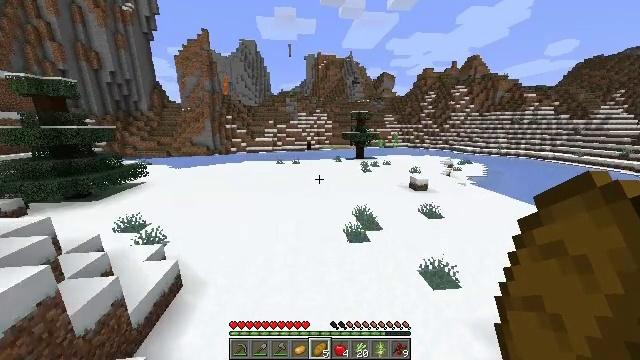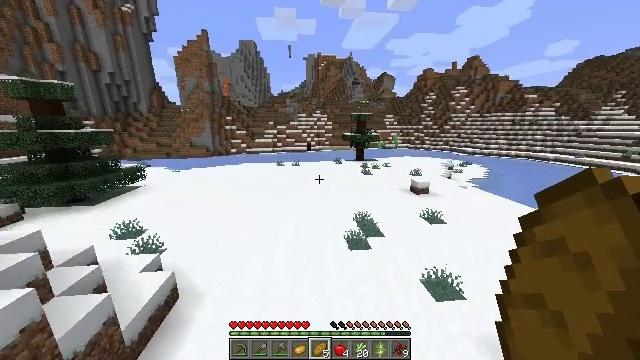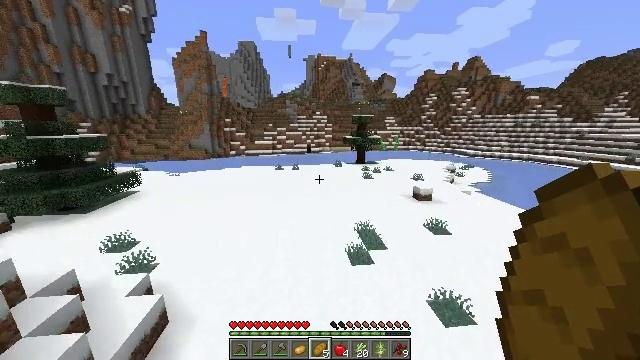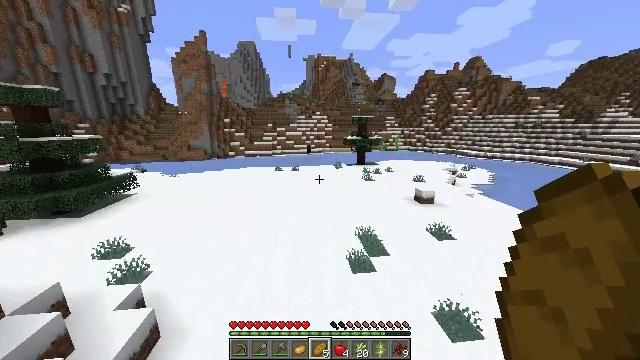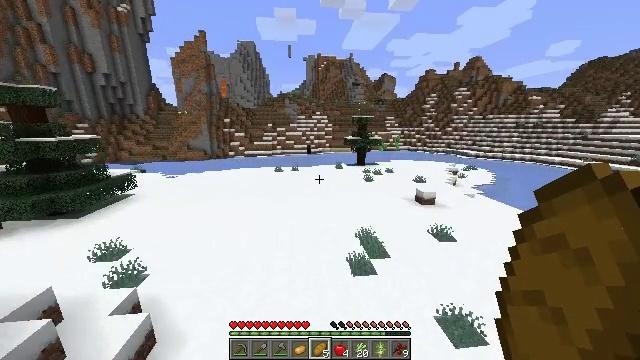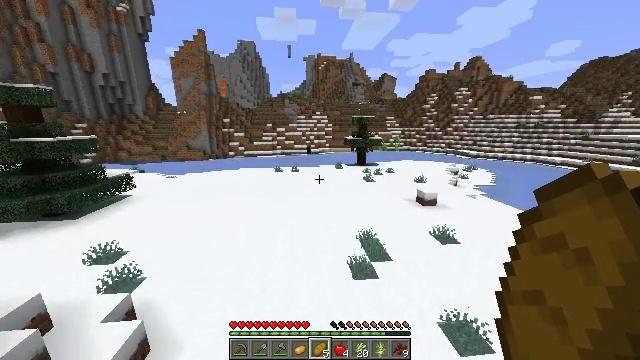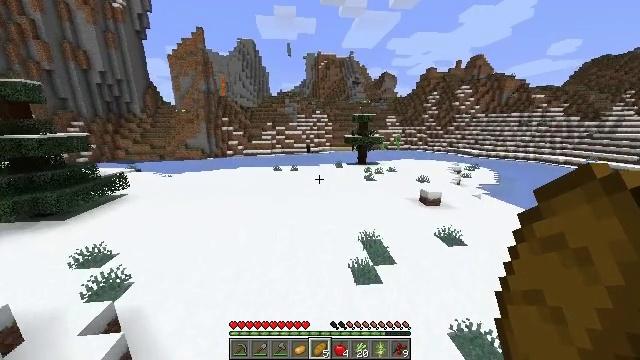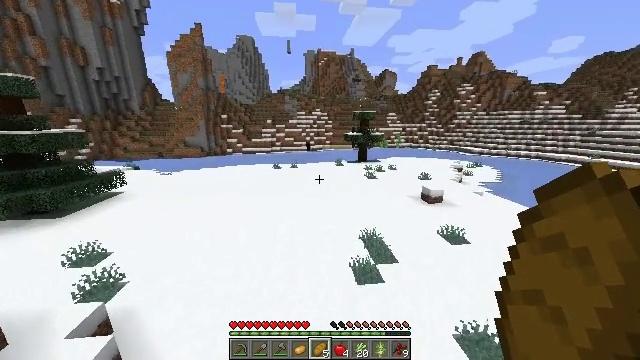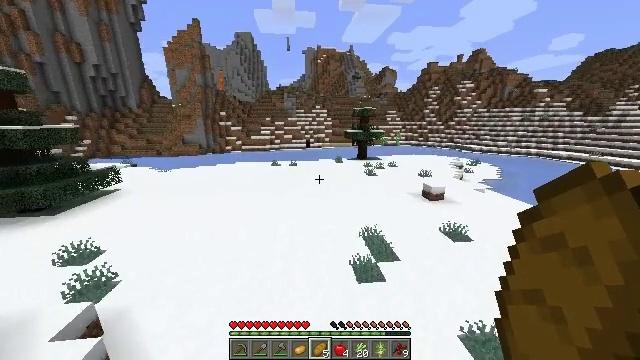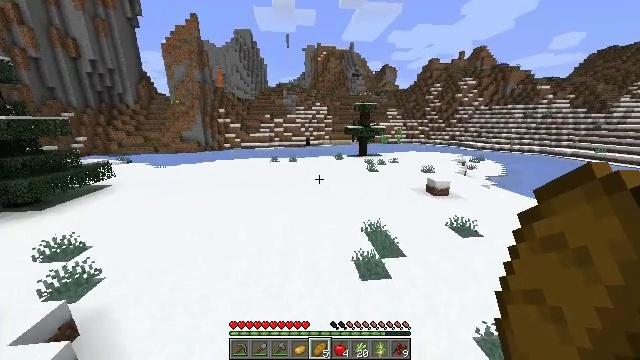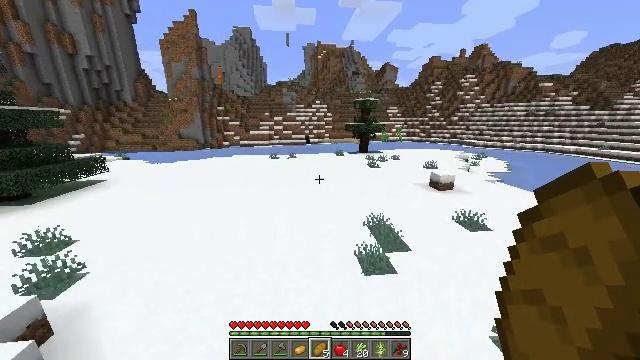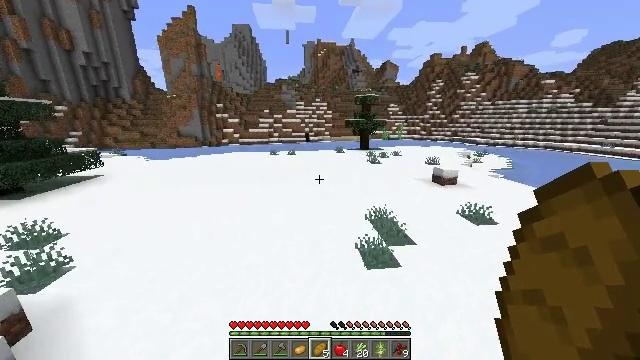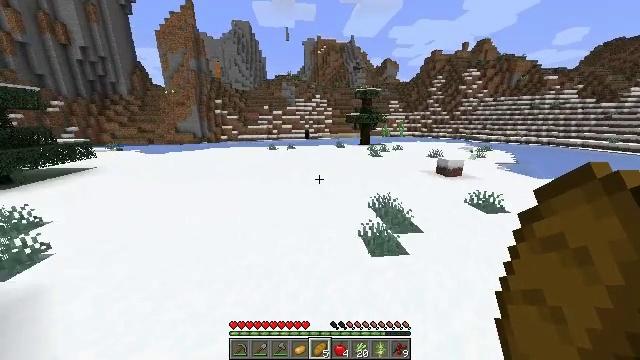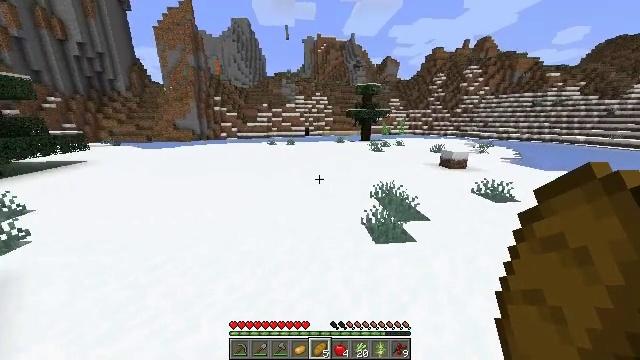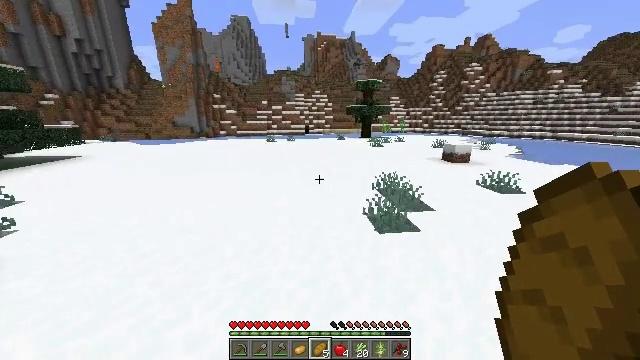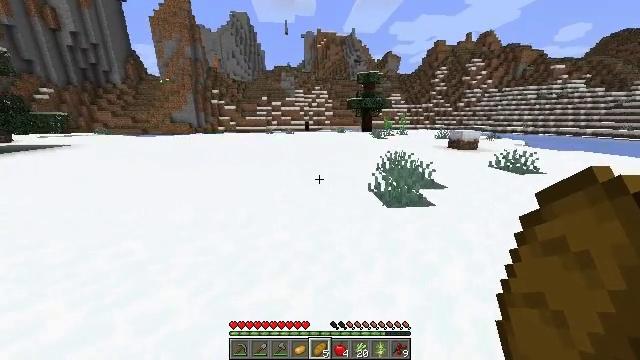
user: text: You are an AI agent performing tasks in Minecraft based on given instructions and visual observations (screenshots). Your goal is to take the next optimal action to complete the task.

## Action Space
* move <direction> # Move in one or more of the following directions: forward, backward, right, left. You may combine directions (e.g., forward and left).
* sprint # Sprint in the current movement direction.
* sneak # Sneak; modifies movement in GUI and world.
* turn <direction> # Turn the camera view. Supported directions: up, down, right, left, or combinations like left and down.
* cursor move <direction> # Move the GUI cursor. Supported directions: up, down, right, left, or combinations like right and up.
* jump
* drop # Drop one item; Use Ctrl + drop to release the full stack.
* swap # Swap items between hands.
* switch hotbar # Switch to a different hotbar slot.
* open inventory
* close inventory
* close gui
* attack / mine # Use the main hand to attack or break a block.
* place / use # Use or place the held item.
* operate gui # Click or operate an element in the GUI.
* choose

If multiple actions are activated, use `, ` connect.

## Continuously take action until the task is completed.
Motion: motion action
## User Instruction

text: Harvest the ice from frozen areas.
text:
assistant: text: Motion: move forward, sprint, jump
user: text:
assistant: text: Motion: move forward, sprint, jump
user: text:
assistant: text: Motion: move forward, sprint, jump
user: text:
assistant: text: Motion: move forward, sprint, jump
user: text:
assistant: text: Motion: move forward, sprint, jump
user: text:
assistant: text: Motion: move forward, sprint, jump
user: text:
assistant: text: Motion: move forward, sprint, jump
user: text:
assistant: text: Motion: move forward, sprint, jump
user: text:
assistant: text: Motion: move forward, sprint, jump
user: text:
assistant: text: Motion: move forward, sprint, jump
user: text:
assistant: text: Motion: move forward, sprint, jump
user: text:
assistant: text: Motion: move forward, sprint, jump
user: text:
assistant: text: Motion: move forward, sprint, jump
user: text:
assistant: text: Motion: move forward, sprint, jump
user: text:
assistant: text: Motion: move forward, sprint, jump
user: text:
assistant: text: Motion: move forward, sprint, jump
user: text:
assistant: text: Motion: move forward, sprint, jump
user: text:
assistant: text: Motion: move forward, sprint, jump
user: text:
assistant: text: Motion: move forward, sprint, jump
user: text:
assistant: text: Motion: move forward, sprint, jump
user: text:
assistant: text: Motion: move forward, sprint, jump
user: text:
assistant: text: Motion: move forward, sprint, jump
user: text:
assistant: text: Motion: move forward, sprint, jump
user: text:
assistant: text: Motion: move forward, sprint, jump
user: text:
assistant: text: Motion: move forward, sprint, jump
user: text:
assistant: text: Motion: move forward, sprint, jump
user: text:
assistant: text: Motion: move forward, sprint, jump
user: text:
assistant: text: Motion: move forward, sprint, jump
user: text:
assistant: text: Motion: move forward, sprint, jump
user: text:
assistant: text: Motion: move forward, sprint, jump